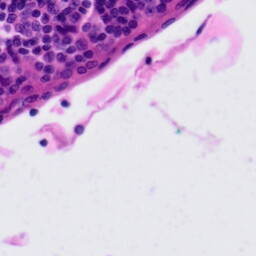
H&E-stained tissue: Tonsil